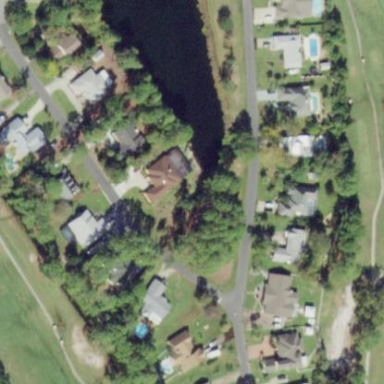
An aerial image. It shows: Single-family residential area.